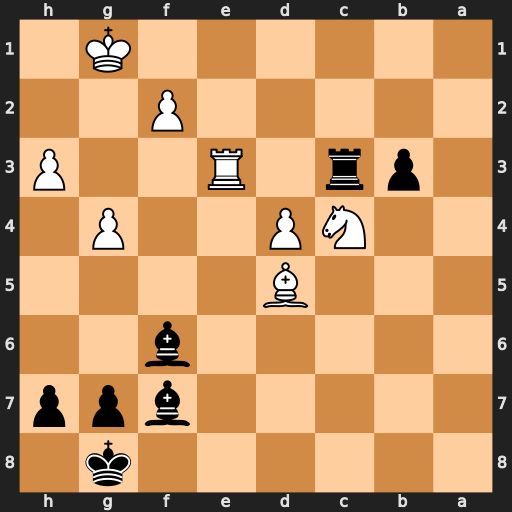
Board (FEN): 6k1/5bpp/5b2/3B4/2NP2P1/1pr1R2P/5P2/6K1
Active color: b
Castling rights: -
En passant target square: -
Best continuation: Rc1+ Kh2 Bxd5